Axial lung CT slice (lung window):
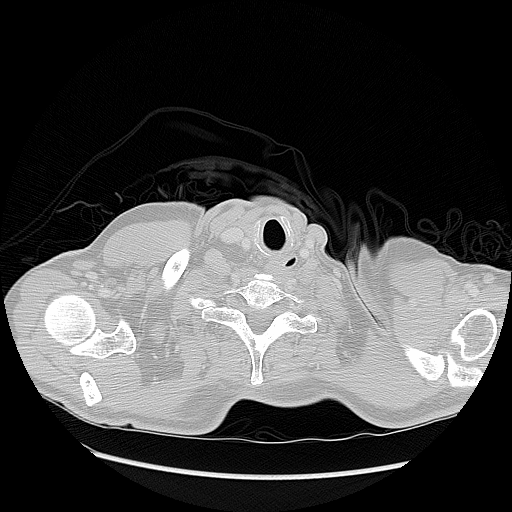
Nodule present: no